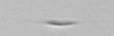
Label: Cylindrotheca_morphotype1